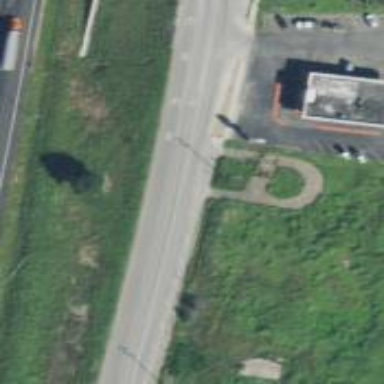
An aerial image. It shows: Secondary road with frontage road.